Question: I want to implement a basic auth dialog style authentication in Django
Example -
When you visit some website, a dialog pops up. It's a native dialog. It has a simple message asking for username, password and below it there are two textboxes to enter username password.
I have searched a bit but did not find anything. Basically, it should look like this -

(This pic is from a Rails tutorial. Rails has it in built)
How can I do this?
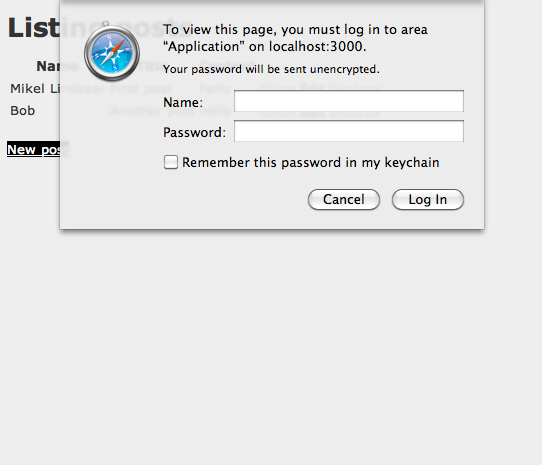
Answer: There are plenty of ways to do that.
If you want standard HTTP Basic Auth with static username/password that can be configured via 'settings.py', you can create a middleware. Check <URL> so you don't even need Django.
If you want to use your user database to log user in, you can use some decorators. Check: <URL>
Hope it helps.